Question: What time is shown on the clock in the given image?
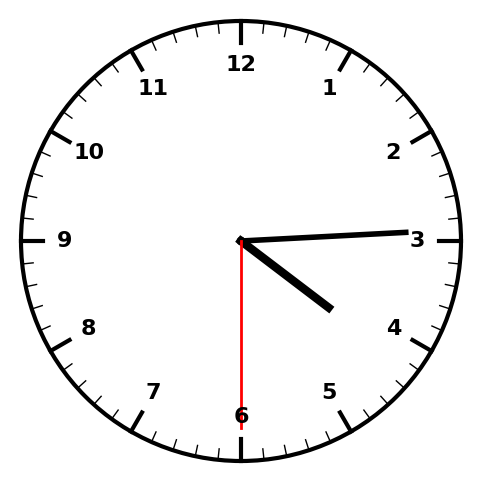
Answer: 04:14:30